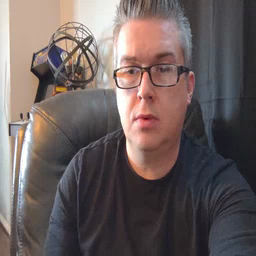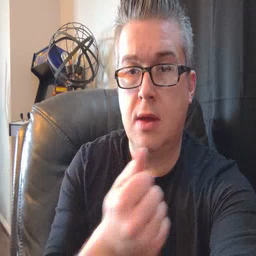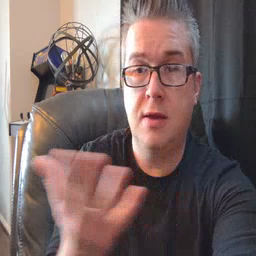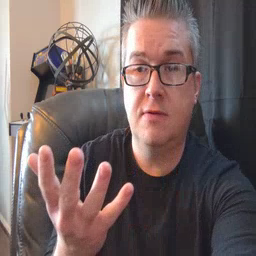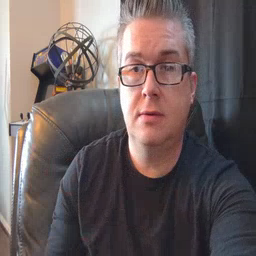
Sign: every